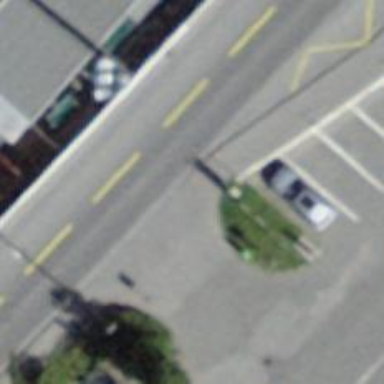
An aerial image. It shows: Sidewalk along the footway.